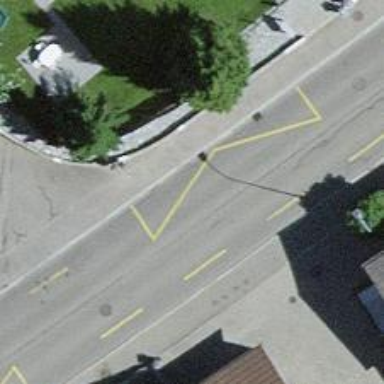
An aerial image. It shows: Bus stop with platform for public transport.